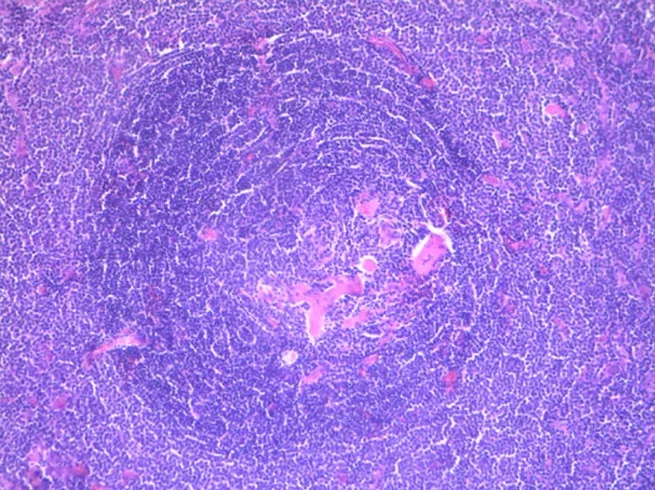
histological examination; Castleman's disease of hyaline vascular type.
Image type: pathology (h&e)